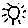
Label: sun